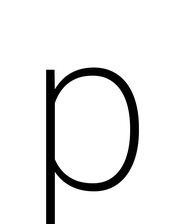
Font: Roboto_ExtraLight